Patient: sex F, age 78
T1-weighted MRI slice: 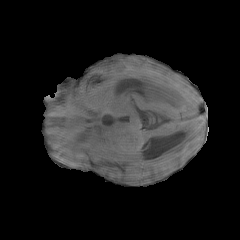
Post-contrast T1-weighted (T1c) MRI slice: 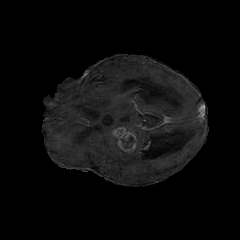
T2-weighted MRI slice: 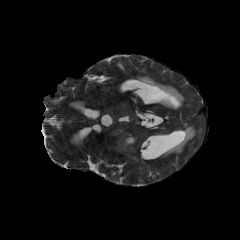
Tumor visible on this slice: yes
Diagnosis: Glioblastoma, IDH-wildtype
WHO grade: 4